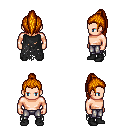
a pixel art fantasy rpg character, male body template, human, light skin, black tattered cape, metal pants, dark blonde long topknot hairstyle, black shoes, four views (front, back, left, right), 2x2 character sprite sheet, small pixel art, hard edges, no anti-aliasing